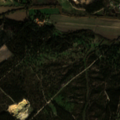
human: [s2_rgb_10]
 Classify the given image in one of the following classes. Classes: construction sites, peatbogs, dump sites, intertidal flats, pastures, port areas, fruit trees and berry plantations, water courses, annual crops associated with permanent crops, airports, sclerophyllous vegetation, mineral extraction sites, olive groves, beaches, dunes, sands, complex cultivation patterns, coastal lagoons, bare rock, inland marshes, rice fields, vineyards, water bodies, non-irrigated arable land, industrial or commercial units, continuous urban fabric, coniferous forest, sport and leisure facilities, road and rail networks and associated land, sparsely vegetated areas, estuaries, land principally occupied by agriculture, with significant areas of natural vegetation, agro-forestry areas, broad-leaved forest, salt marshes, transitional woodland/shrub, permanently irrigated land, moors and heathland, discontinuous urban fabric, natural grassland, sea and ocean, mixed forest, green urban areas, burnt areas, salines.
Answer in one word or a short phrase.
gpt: permanently irrigated land, agro-forestry areas, broad-leaved forest, mixed forest, transitional woodland/shrub